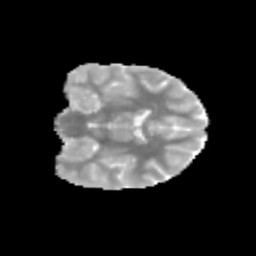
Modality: MD
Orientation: coronal
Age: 11
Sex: female
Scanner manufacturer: siemens
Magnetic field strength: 3 T
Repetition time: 3.8 s
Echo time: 0.07 s